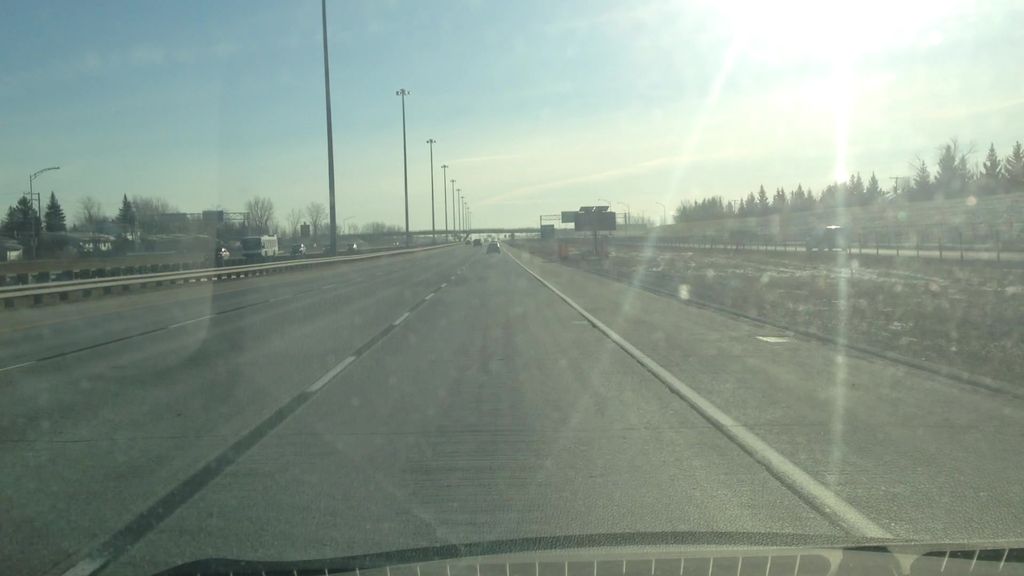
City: montreal